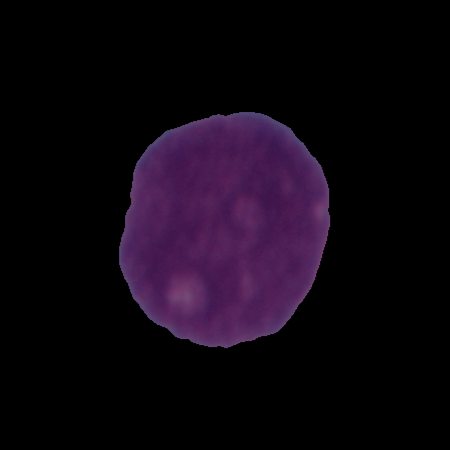
Label: cancer